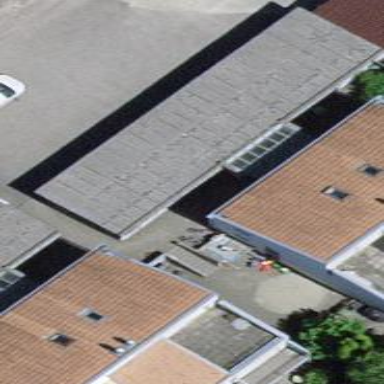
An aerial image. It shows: View of roof of building.